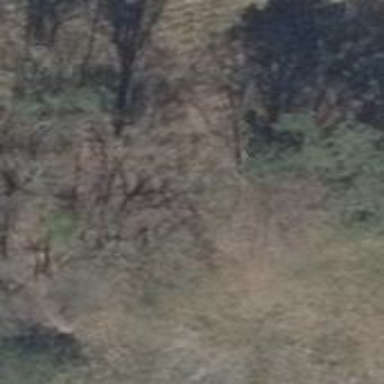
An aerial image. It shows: Forest with mix of leaf types.